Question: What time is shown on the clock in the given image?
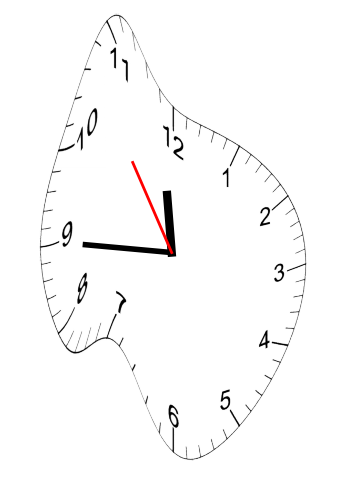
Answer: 11:44:54